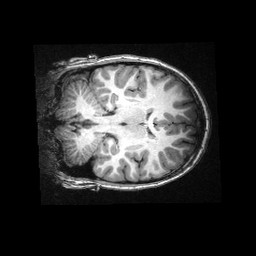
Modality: T1w
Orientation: coronal
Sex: male